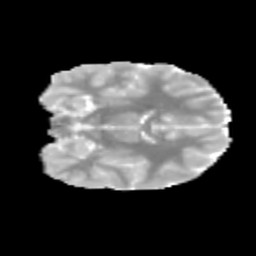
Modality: MD
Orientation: coronal
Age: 13
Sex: female
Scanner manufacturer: siemens
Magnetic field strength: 3 T
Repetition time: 3.8 s
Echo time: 0.07 s